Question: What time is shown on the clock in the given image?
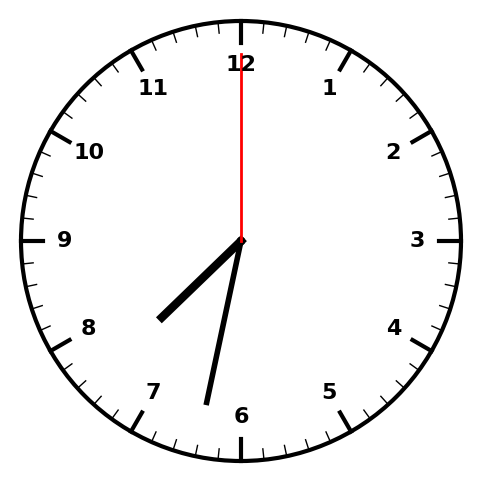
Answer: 07:32:00